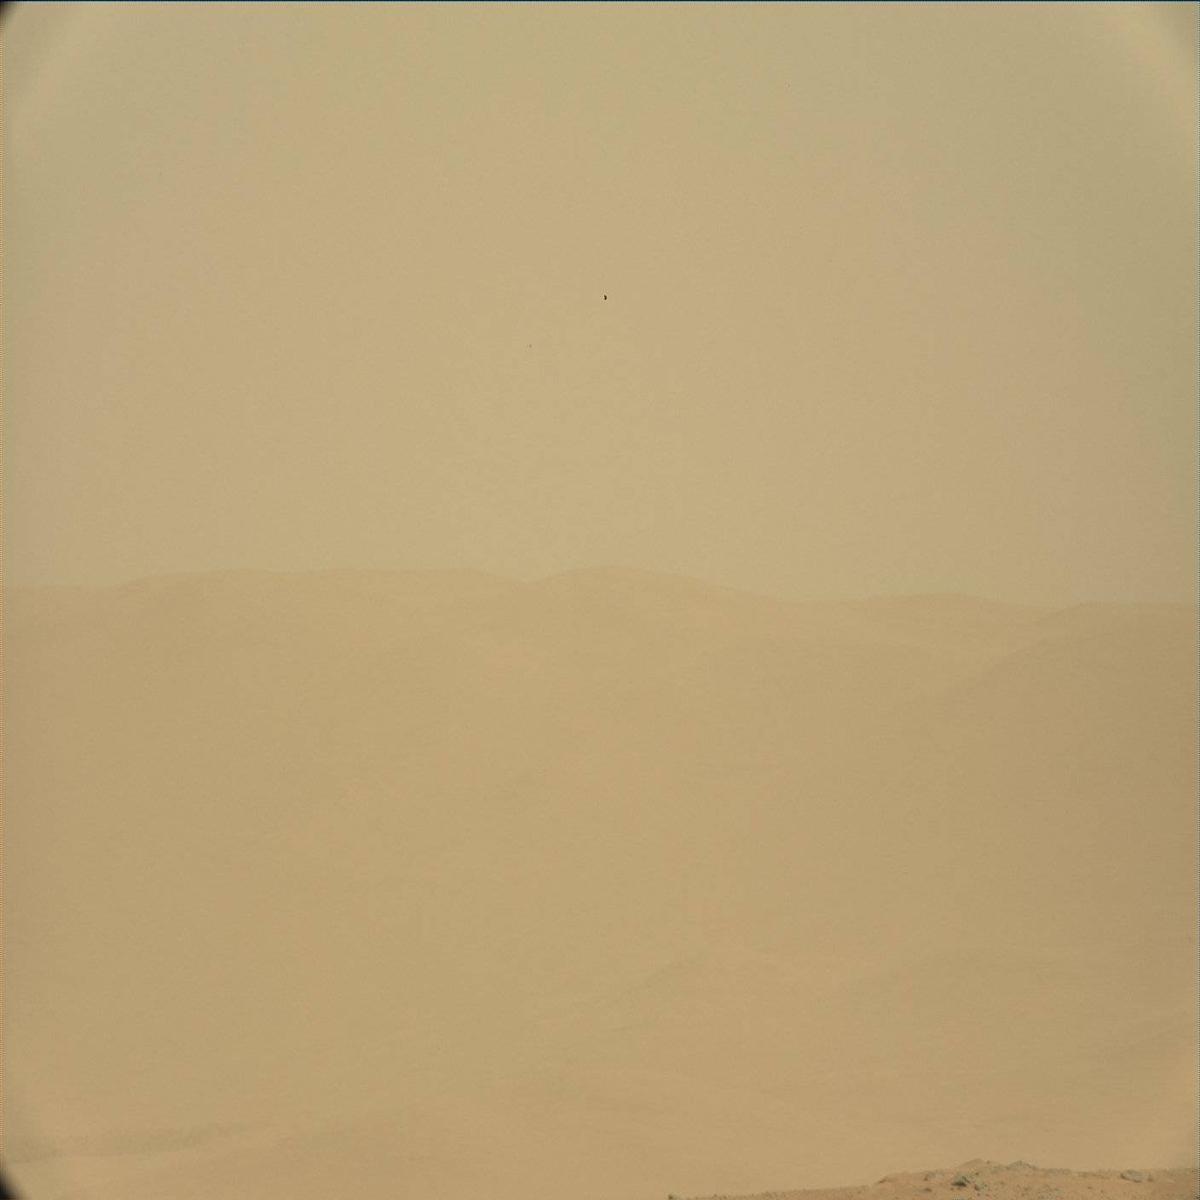
Terrain classes present: Ridge, Rock, Sand / Soil, Sky